Question: I am trying to add a join to an existing LINQ statement but my syntax is incorrect.
I looked <URL> for examples among other places yet, my construction is still not working. Visual Studio is throwing a hissy fit. Both datasets are in the context that I am trying to work with so not sure what I am doing wrong:
The red squiggly line under the "join" keyword produces the error "The type arguments cannot be inferred from the query" The "n" and "nc" aliases produce the error "Cannot resolve symbol"

'''
var query = from nc in context.NewClubs
where nc.ClubMasterCustomerId == clubMasterCustId
select nc;
var results = query.Any();
'''
'''
select nc.NewClubName,nc.Id from NewClub as nc
join NewClubBuilder ncb on ncb.NewClubId = nc.Id
where ncb.BuilderClubKeyNumber = 'K00841'
'''
'''
var query = from nc in context.NewClubs
join n in context.NewClubBuilders on n.NewClubId equals nc.Id
where nc.ClubMasterCustomerId == clubMasterCustId
select nc;
var results = query.Any();
'''
Thanks
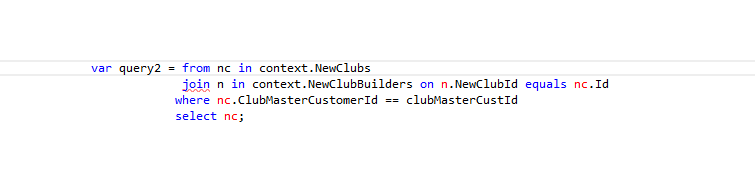
Answer: Swith the join properties, so 'nc.Id' is first
'''
join n in context.NewClubBuilders on nc.Id equals n.NewClubId
'''